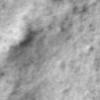
Label: no_change